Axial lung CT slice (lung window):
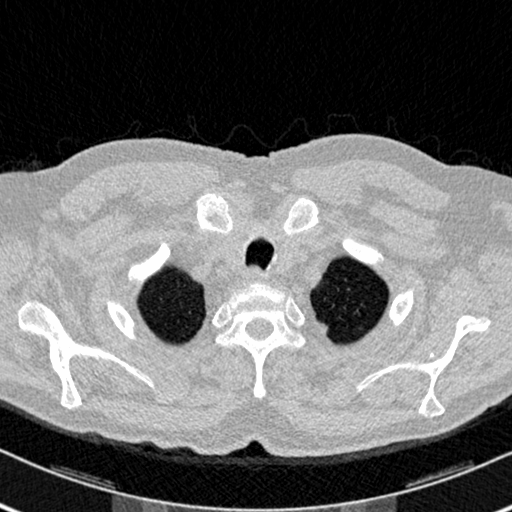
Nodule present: no